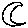
Label: moon